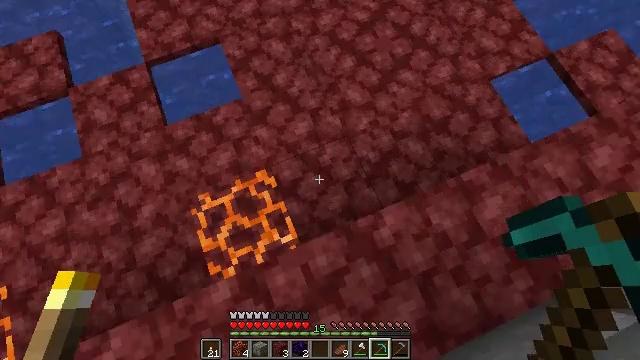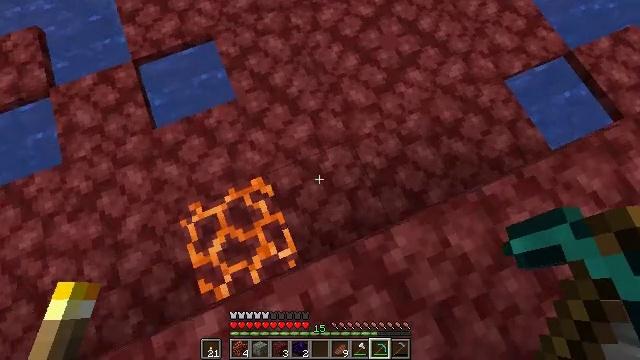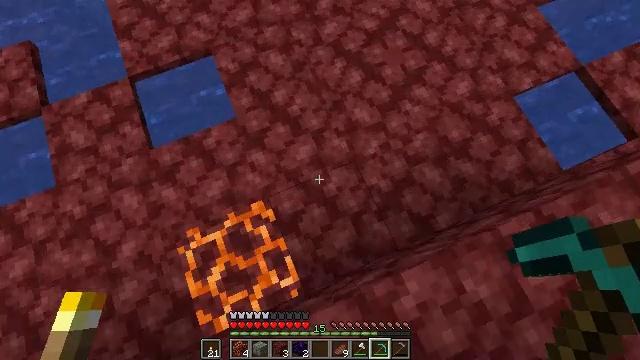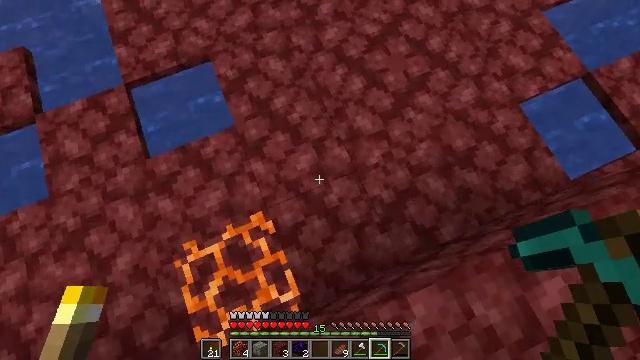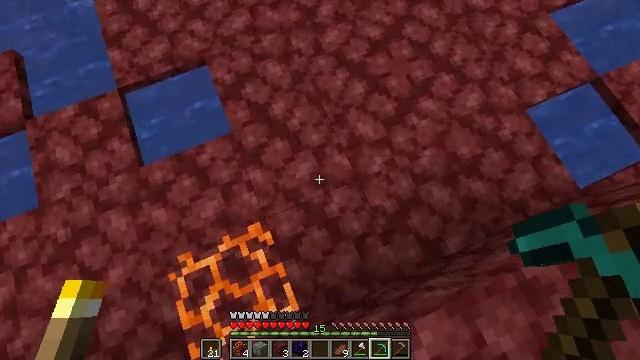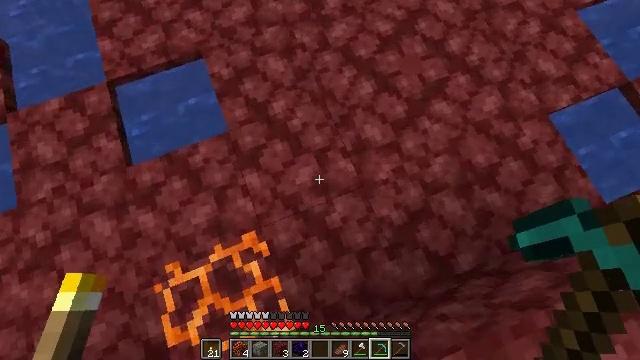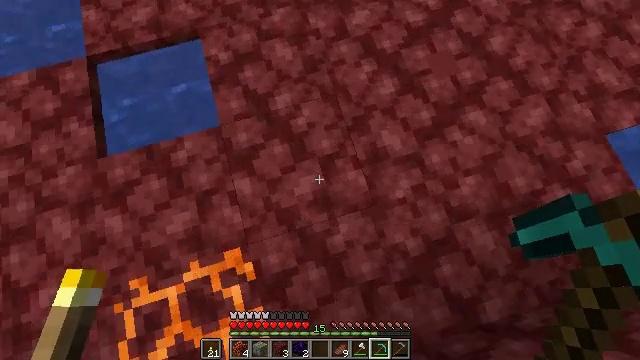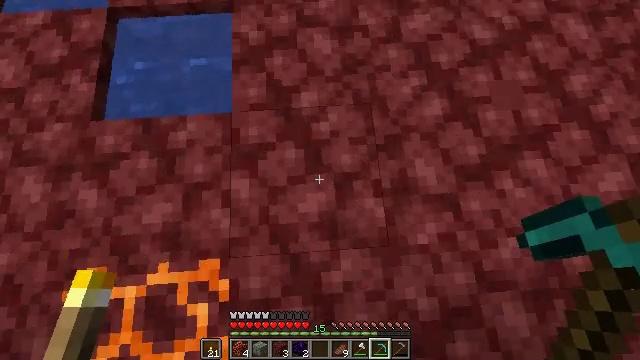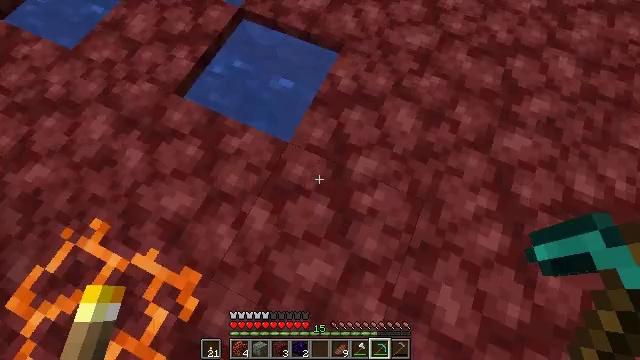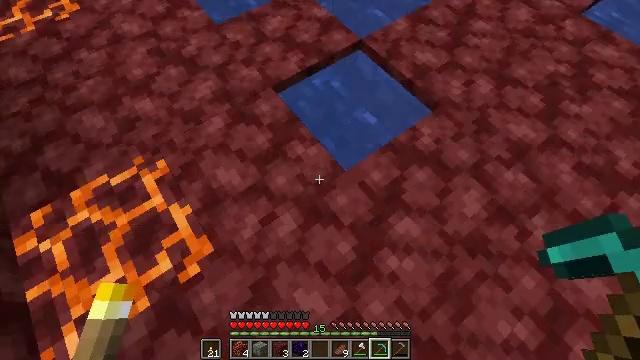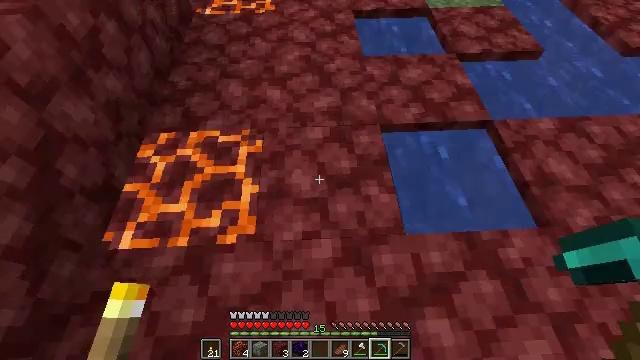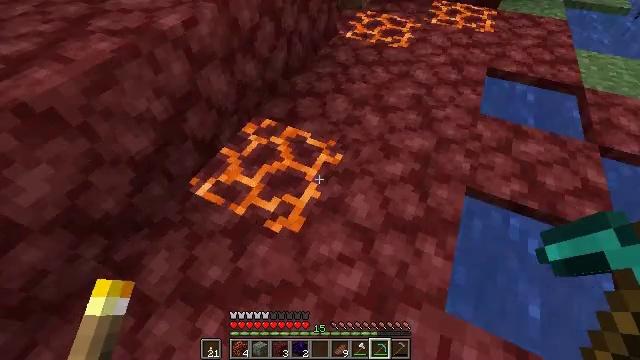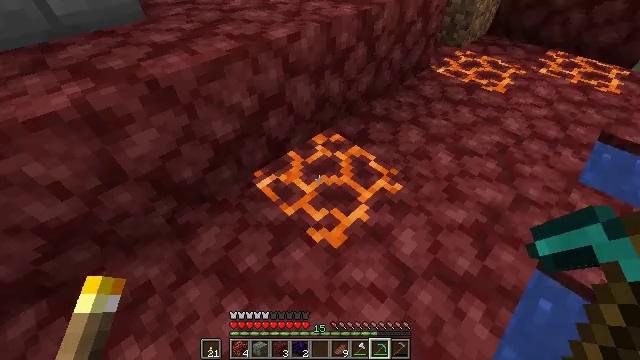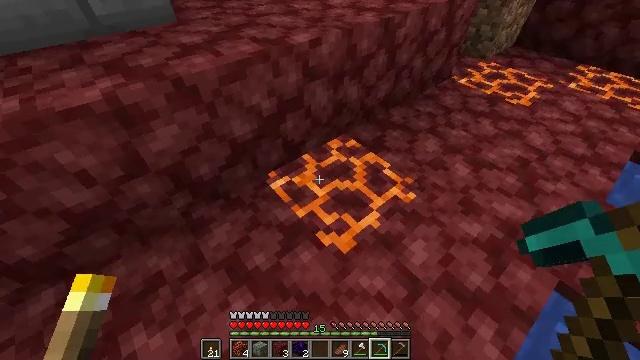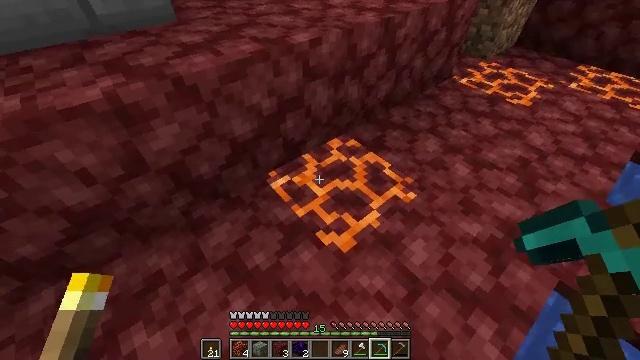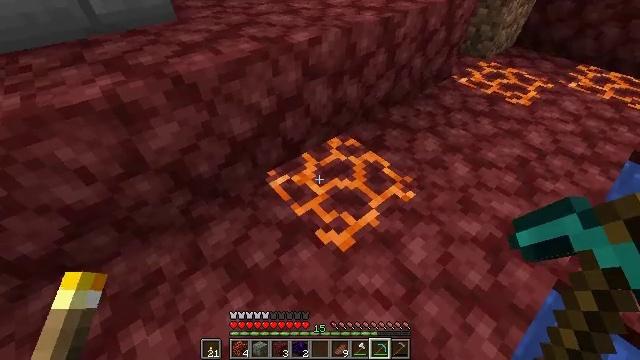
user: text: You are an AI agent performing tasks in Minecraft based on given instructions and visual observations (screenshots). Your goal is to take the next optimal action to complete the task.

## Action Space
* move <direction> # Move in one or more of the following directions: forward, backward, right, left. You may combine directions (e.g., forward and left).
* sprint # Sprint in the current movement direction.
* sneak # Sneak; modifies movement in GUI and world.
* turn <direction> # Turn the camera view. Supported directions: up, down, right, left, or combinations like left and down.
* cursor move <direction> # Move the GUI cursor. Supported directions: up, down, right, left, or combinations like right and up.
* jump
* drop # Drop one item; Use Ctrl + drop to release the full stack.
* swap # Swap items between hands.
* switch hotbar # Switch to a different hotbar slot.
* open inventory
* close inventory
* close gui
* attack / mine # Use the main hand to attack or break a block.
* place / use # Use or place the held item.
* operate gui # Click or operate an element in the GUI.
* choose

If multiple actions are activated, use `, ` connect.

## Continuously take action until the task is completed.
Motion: motion action
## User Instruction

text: Be careful while mining the magma block to avoid taking damage.
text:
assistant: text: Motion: move forward
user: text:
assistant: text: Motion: move forward
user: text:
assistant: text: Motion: move forward
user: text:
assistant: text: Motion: move forward
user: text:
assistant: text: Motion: move forward, turn left
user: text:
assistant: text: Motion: move forward, turn left
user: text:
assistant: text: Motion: move forward, turn left
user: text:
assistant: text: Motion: move forward, turn left and up
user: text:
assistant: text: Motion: turn left and up
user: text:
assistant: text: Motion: turn left and up
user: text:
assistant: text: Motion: turn left and up
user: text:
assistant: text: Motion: turn left and up
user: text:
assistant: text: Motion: turn left and up
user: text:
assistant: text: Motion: no_op
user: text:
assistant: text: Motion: no_op
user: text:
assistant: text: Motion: no_op
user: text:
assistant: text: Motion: no_op
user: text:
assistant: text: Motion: turn down
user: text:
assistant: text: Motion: turn right and down, attack / mine
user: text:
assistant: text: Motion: turn right and down, attack / mine
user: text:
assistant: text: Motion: attack / mine
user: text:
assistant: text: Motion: attack / mine
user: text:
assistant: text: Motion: attack / mine
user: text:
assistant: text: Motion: attack / mine
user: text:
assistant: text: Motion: attack / mine